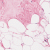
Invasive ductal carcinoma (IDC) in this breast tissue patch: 0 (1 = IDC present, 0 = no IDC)